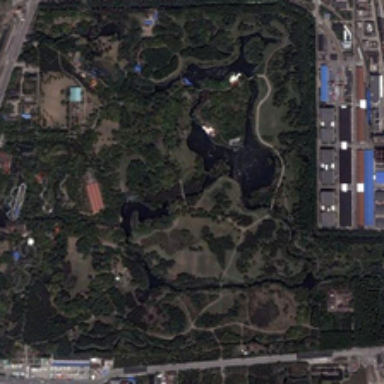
Many green trees and a river are in a park near some buildings .